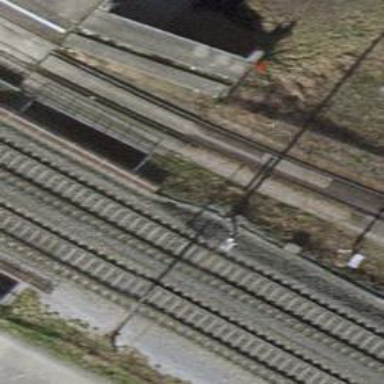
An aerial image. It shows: Railway bridge with electrified contact line. There is one track on the bridge.